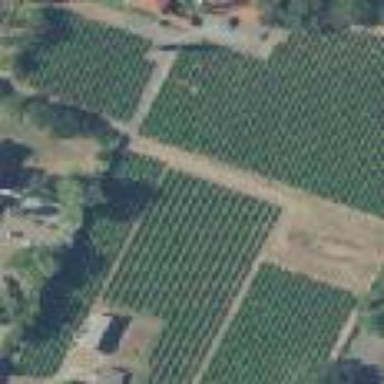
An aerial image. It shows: Vineyard where grapes are grown.